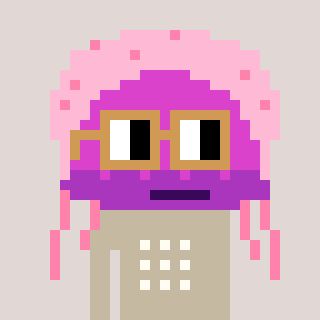
a pixel art character with square brown glasses, a jellyfish-shaped head and a bege-colored body on a warm background